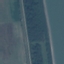
Land use / land cover class: River